Question: I have an SSRS report and I am calling this report on my web project. My client side page like below image:

My .cs page code is:
'''
public reports()
{
Init += Page_Init;
Load += Page_Load;
}
protected void Page_Init(object sender, System.EventArgs e)
{
ReportViewer1.ServerReport.ReportServerCredentials = new MyReportServerCredentials();
}
[Serializable()]
public sealed class MyReportServerCredentials : IReportServerCredentials
{
public string UserName = ConfigurationManager.AppSettings["rvUser"];
public string Password = ConfigurationManager.AppSettings["rvPassword"];
public string Domain = ConfigurationManager.AppSettings["rvDomain"];
public WindowsIdentity ImpersonationUser
{
//Use the default windows user. Credentials will be
//provided by the NetworkCredentials property.
get { return null; }
}
public ICredentials NetworkCredentials
{
get
{
//Read the user information from the web.config file.
//By reading the information on demand instead of storing
//it, the credentials will not be stored in session,
//reducing the vulnerable surface area to the web.config
//file, which can be secured with an ACL.
if ((string.IsNullOrEmpty(UserName)))
{
throw new Exception("Missing user name from web.config file");
}
if ((string.IsNullOrEmpty(Password)))
{
throw new Exception("Missing password from web.config file");
}
if ((string.IsNullOrEmpty(Domain)))
{
throw new Exception("Missing domain from web.config file");
}
return new NetworkCredential(UserName, Password, Domain);
}
}
public bool GetFormsCredentials(out Cookie authCookie,
out string userName, out string password,
out string authority)
{
authCookie = null;
userName = UserName;
password = Password;
authority = Domain;
// Not using form credentials
return false;
}
private void ShowReport()
{
ReportViewer1.ProcessingMode = ProcessingMode.Remote;
ReportViewer1.ServerReport.ReportServerUrl = new Uri(reportServer);
ReportViewer1.ServerReport.ReportPath = "/xyz/ReportNewname";
ReportParameter[] param = new ReportParameter[8];
param[0] = new ReportParameter("p_ClientID", ClientID);
param[1] = new ReportParameter("p_CarrierID", carrierId);
param[2] = new ReportParameter("p_StartDate", BeginDate);
param[3] = new ReportParameter("p_EndDate", EndDate);
param[4] = new ReportParameter("p_ClaimSubTypeID", ClaimTypeID);
param[5] = new ReportParameter("p_SalesAuditorId", SalesAuditorID);
param[6] = new ReportParameter("p_IsPaid", PaidClaim);
param[7] = new ReportParameter("p_IsOpen", OpenClaim);
ReportViewer1.ServerReport.SetParameters(param);
}
'''
My question is: 1st time when I click on left side treeview on GUI (Claims(Paid)) item and enter begin date & end date. Report works fine. Now, suppose after this I click on any other item like- Claim(ALL) and after that again I click on (Claims(Paid)) and give same date parameters it's show me the following error:
> The request failed with HTTP status 401: Unauthorized.
If I will deploy it on IIS and try to run it, it show me this error:
> If you have reached this page, there was an error that caused AFS Claims to show it. While we make every effort to ensure your user experience is without error, there are times when the errors encountered may not have been something we know about.Please select back button in the browser and review the last page you were trying to use.Please Note: For security purposes, there is a session time limit on this web site for users that are logged in, even if you have selected the checkbox to remember your login. If you have exceeded the timeout for the session, it is quite possible that the action you are trying to complete will not work.
Can anybody help me? Why does it work 1st time, but not the second time?
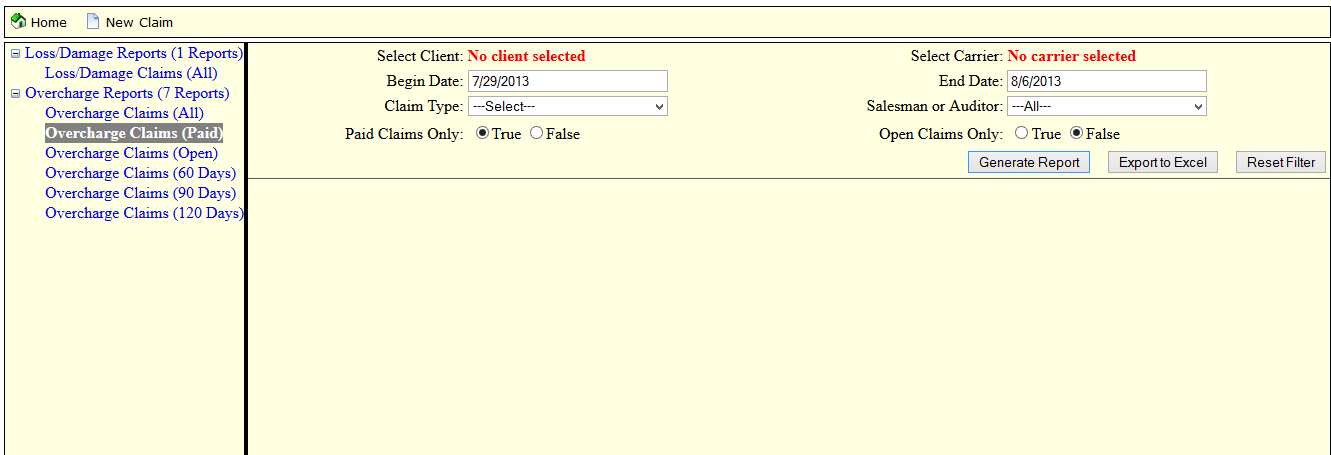
Answer: Try placing the set credentials portion in your ShowReport() method instead of in the page init method. Set a breakpoint to see what the Credentials look like on your second request.